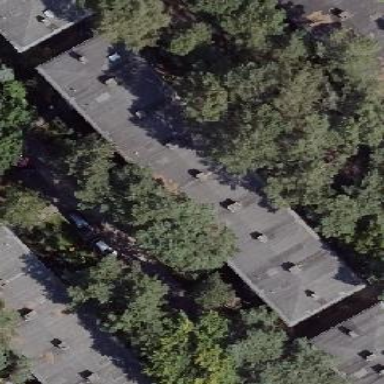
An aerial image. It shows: Building with apartments and flat roof.